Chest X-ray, PA view. Patient: 41 years old, sex F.
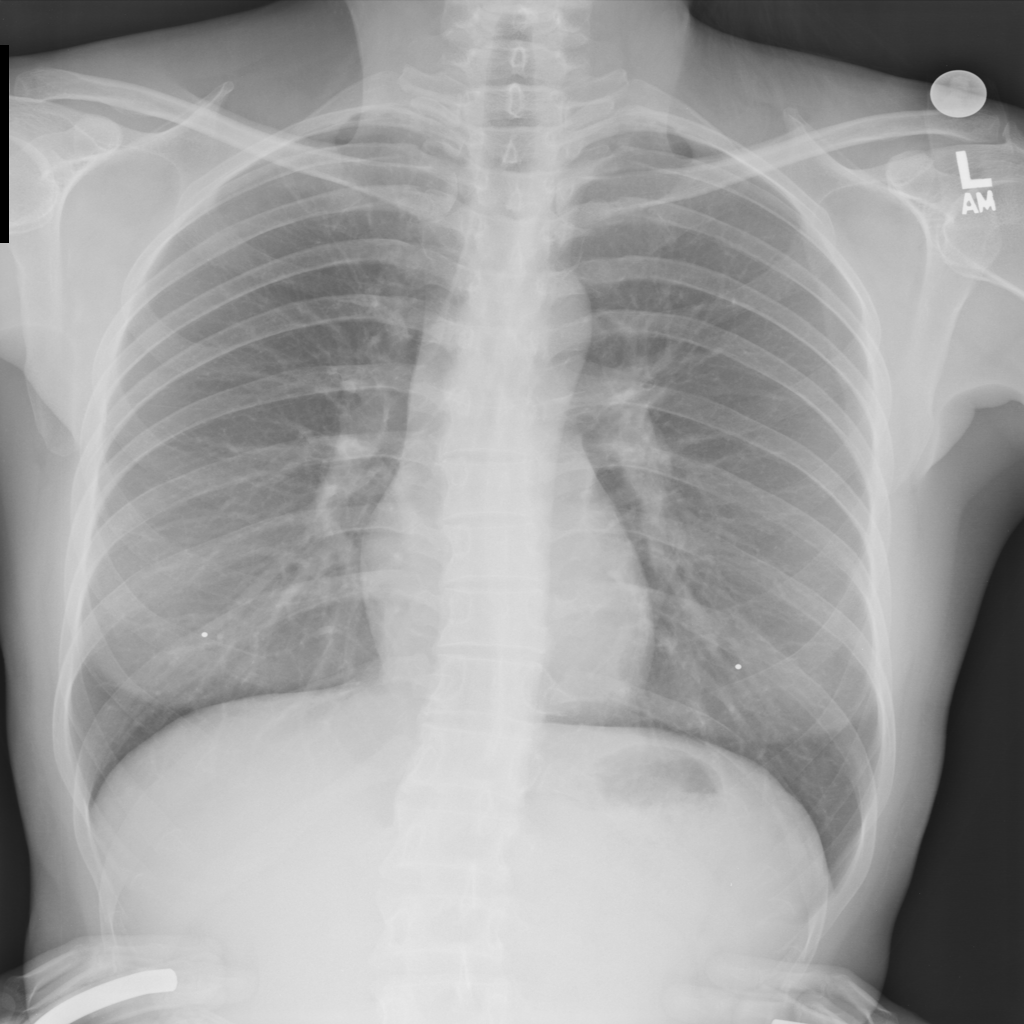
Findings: No Finding